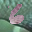
Label: 6